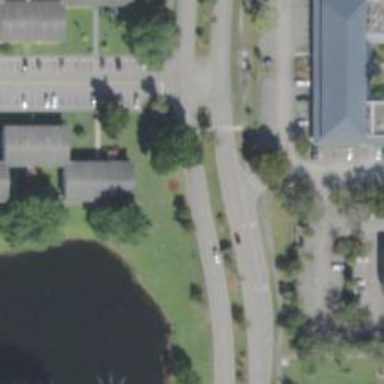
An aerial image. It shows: Crossing on cycleway.